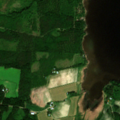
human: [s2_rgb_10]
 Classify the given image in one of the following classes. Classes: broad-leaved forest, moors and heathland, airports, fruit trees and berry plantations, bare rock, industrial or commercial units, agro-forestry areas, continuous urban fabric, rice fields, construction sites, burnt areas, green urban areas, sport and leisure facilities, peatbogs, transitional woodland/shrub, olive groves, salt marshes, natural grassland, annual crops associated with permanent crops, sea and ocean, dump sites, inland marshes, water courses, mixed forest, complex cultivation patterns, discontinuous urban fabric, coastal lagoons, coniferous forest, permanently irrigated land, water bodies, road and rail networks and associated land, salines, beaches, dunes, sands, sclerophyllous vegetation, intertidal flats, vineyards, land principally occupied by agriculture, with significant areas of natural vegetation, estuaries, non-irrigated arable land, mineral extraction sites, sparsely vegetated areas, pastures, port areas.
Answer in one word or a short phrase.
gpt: non-irrigated arable land, land principally occupied by agriculture, with significant areas of natural vegetation, coniferous forest, mixed forest, transitional woodland/shrub, water bodies